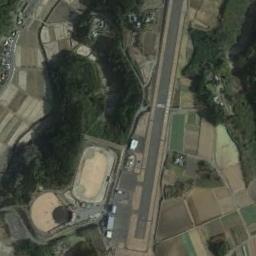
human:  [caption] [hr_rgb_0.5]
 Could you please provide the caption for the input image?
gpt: An airport with a runway on the farmland with different plants .

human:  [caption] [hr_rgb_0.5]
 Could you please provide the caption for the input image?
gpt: An airport is surrounded by many trees and fields .

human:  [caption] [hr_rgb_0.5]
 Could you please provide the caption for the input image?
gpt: This airport has only one runway, And here is a row of planes parked in the open space .

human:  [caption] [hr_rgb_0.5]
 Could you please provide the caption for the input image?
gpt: A complex airport with many runways and buildings is surrounded by a brown and green farmland .

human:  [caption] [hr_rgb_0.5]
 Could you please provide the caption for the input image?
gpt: The road is straight  at the airport .